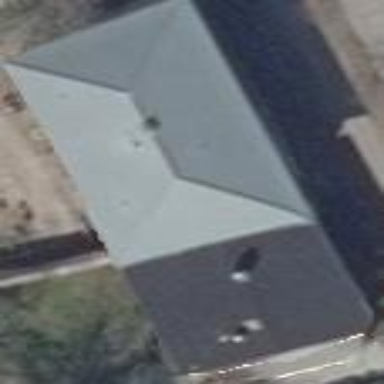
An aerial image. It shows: Hipped-roof building with apartments.